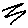
Label: zigzag